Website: lowes
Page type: account-selection
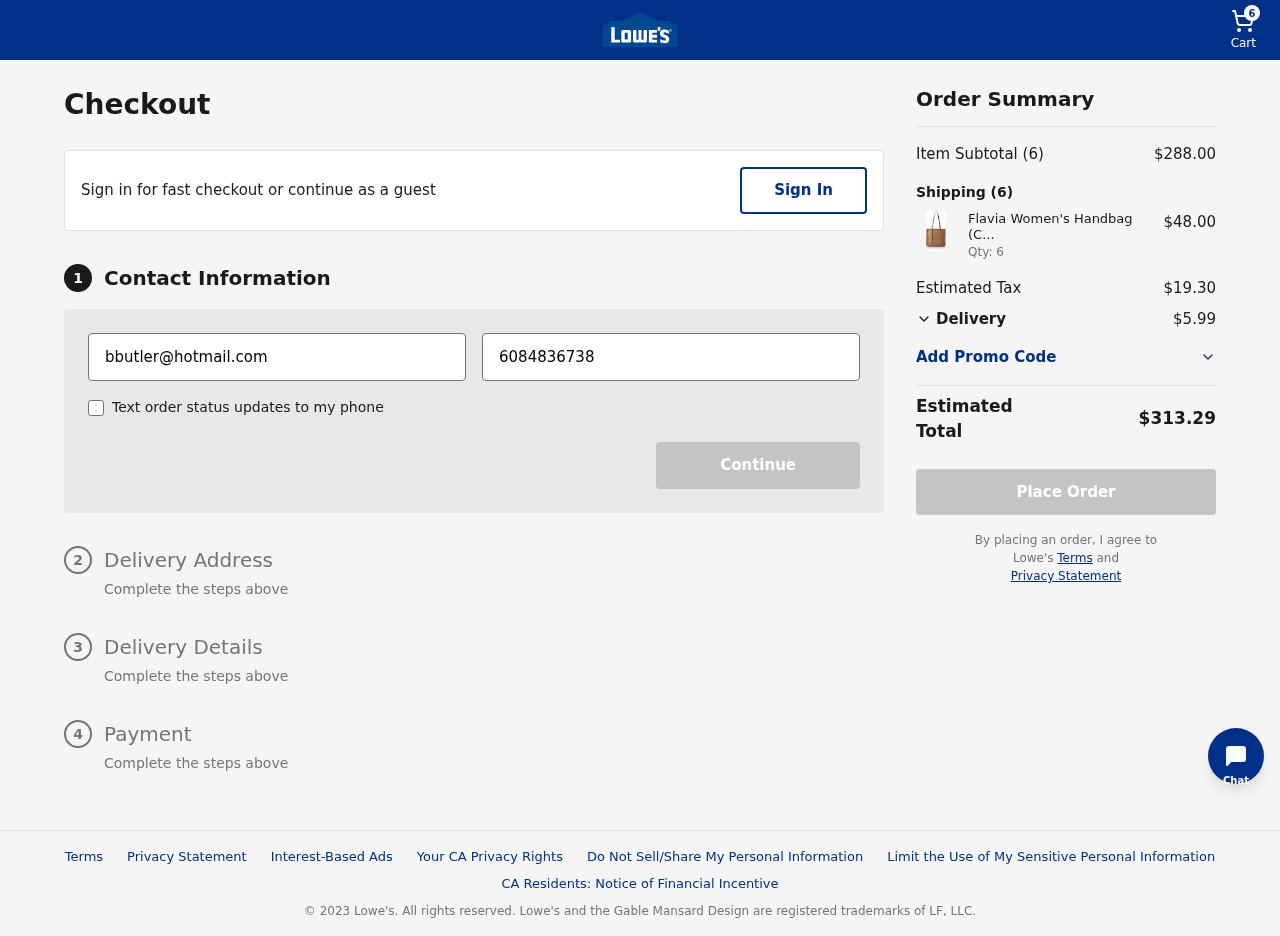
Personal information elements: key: PII_EMAIL
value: bbutler@hotmail.com
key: PII_PHONE
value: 6084836738
Product elements: key: PRODUCT1_NAME
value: Flavia Women's Handbag (Camel)
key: PRODUCT1_PRICE
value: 48
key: PRODUCT1_QUANTITY
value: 6
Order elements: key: ORDER_NUM_ITEMS
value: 6
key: ORDER_SUBTOTAL
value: $288.00
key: ORDER_TAX
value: $19.30
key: ORDER_SHIPPING_COST
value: $5.99
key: ORDER_TOTAL
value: $313.29